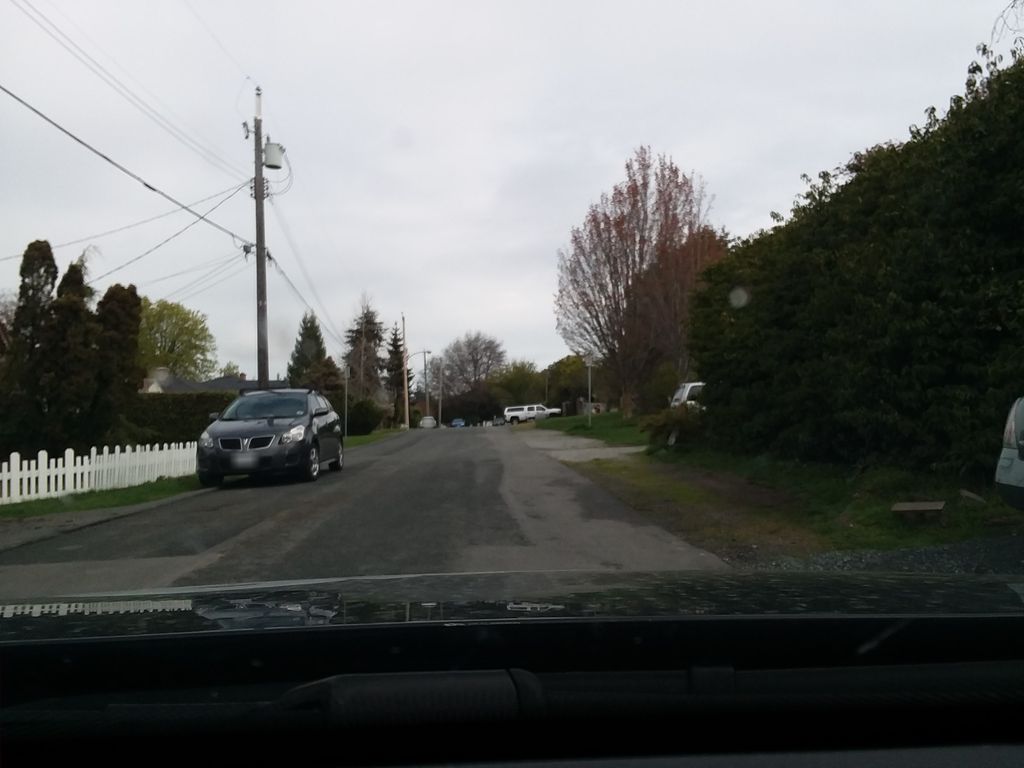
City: victoria